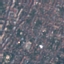
Land use / land cover class: Residential